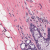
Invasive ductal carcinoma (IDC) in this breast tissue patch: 0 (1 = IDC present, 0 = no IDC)